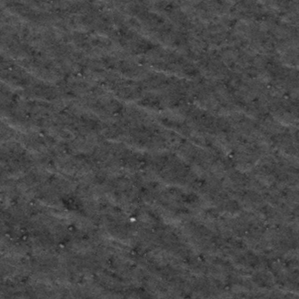
Label: frost